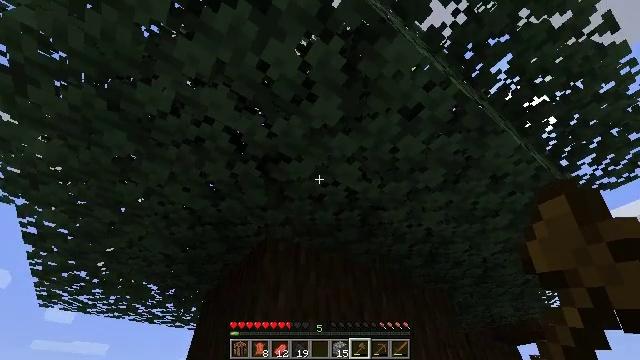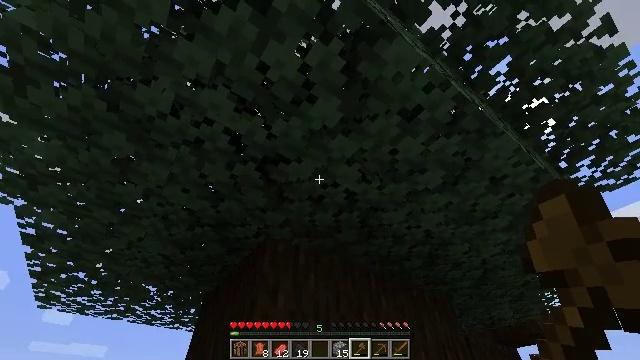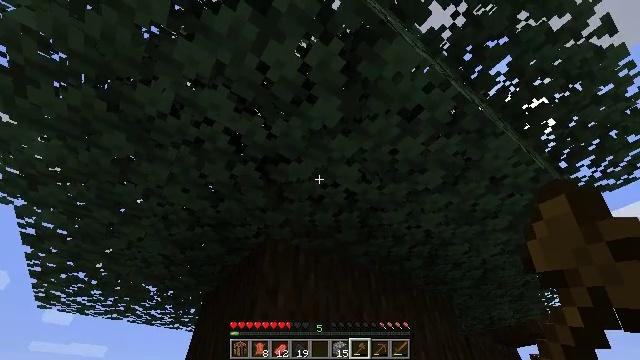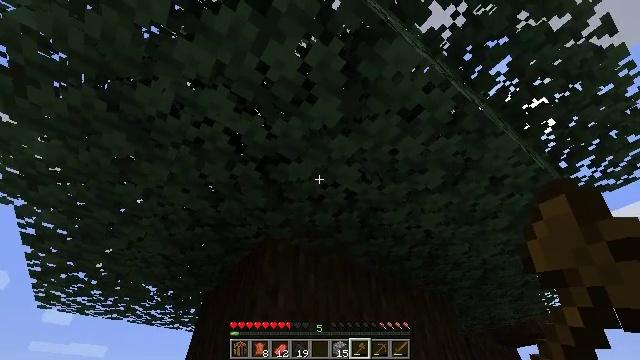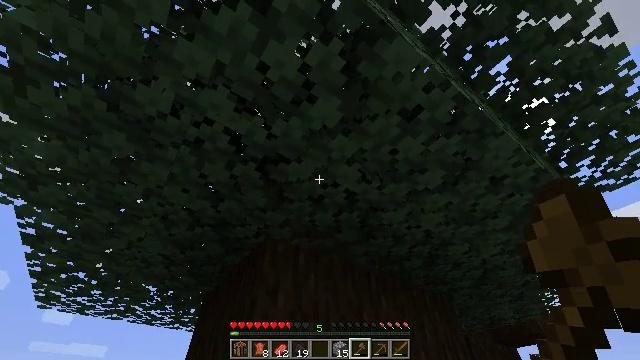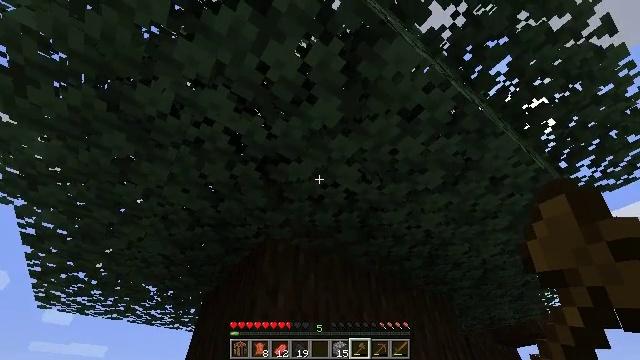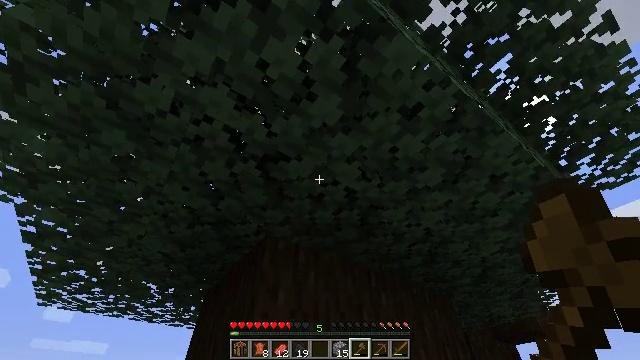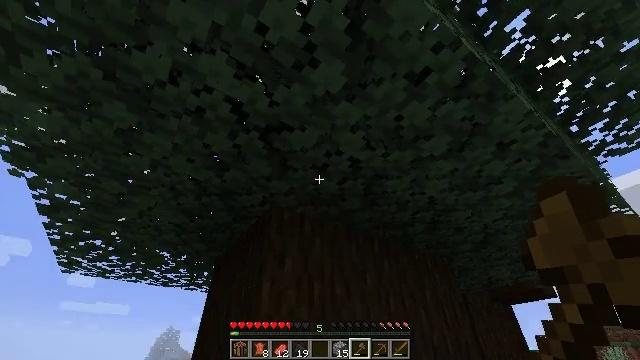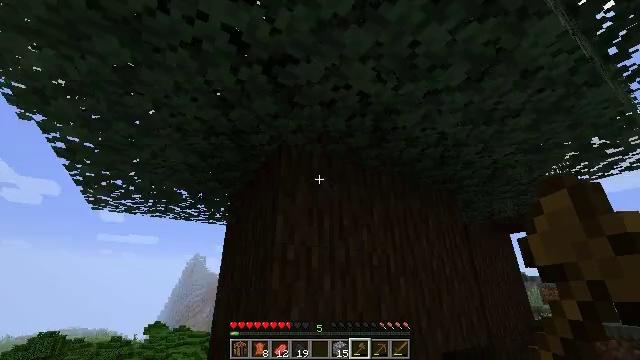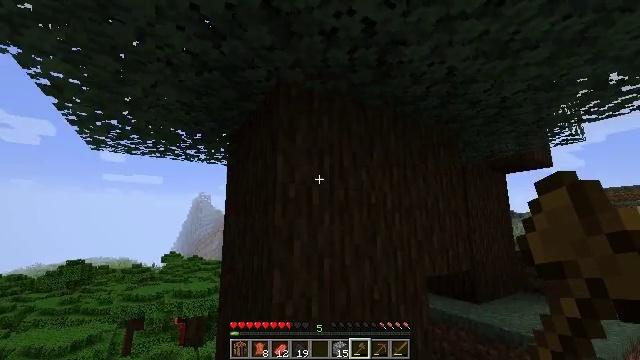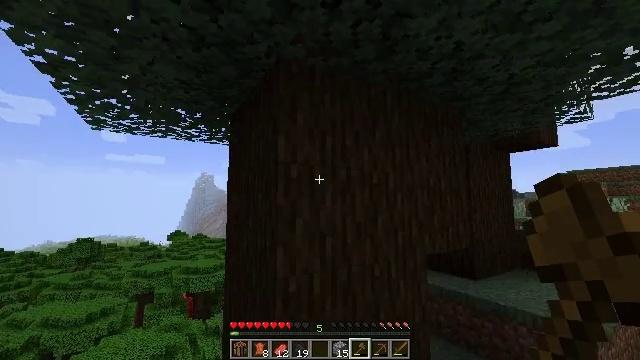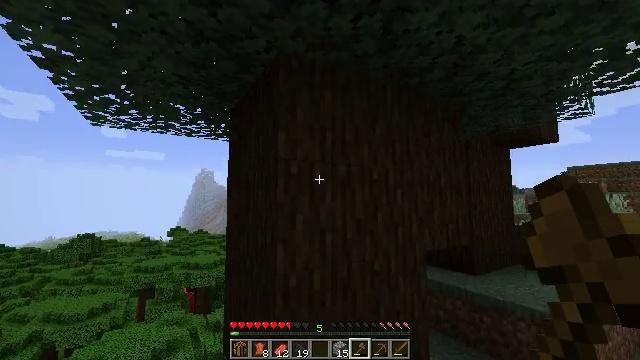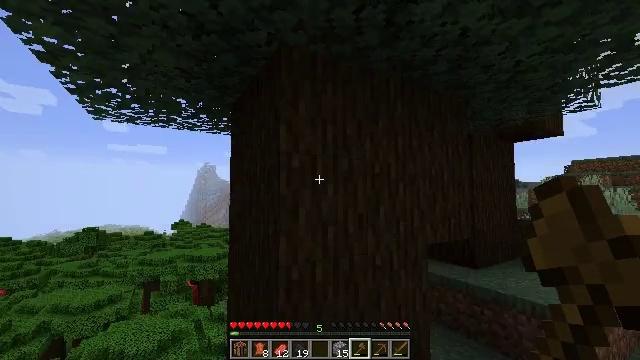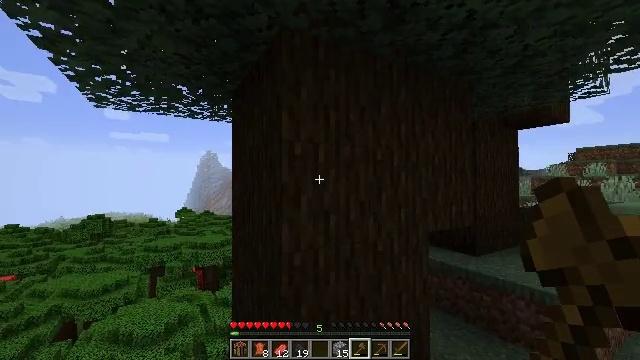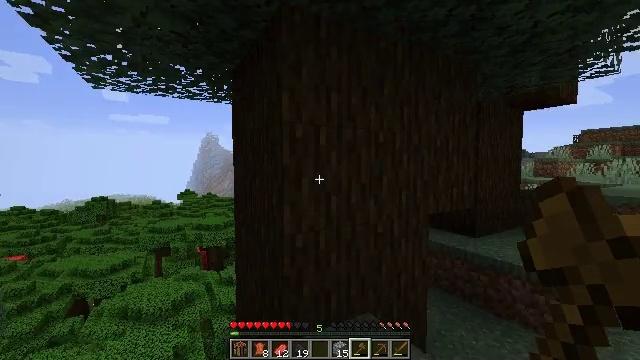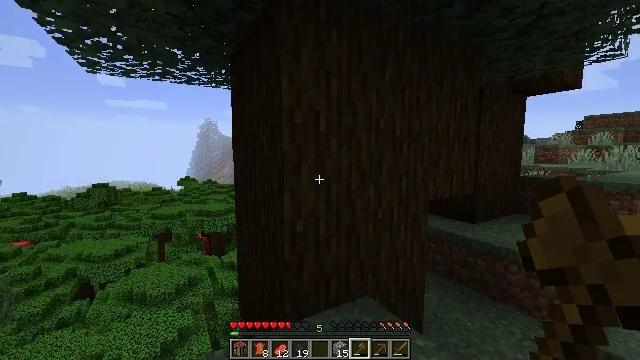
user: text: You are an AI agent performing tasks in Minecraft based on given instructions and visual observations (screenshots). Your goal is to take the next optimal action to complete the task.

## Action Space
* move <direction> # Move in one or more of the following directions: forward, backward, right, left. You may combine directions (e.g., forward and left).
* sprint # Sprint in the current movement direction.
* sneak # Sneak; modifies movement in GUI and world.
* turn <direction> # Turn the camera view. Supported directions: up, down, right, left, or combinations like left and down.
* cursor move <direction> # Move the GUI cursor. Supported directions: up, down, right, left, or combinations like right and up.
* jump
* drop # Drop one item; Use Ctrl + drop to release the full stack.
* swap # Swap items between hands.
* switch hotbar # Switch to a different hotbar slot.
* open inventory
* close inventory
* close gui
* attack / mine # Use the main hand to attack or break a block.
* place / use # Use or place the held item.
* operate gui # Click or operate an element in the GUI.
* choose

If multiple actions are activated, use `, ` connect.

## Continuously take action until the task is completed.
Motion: motion action
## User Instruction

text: Chop down the dark oak log.
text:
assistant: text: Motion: no_op
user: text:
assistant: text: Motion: no_op
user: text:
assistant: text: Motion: no_op
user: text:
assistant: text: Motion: no_op
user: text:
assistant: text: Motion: no_op
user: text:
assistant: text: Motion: no_op
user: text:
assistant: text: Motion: turn left and down
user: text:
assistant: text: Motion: turn left and down
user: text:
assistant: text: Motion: turn down
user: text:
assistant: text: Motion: turn down
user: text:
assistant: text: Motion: no_op
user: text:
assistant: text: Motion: turn down
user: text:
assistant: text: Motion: turn down
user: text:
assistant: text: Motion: turn down
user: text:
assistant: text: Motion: turn down
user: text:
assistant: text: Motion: turn down
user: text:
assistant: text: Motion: turn down, attack / mine
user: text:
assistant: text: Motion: turn down, attack / mine
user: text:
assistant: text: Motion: move forward, attack / mine
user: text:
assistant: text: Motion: move forward, attack / mine
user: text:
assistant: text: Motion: move forward, attack / mine
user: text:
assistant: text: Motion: attack / mine
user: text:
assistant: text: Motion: attack / mine
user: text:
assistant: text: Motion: attack / mine
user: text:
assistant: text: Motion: turn down, attack / mine
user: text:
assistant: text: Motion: turn right and down, attack / mine
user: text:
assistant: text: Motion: turn down, attack / mine
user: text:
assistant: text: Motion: attack / mine
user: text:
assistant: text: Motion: attack / mine
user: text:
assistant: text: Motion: turn down, attack / mine